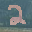
Label: 2